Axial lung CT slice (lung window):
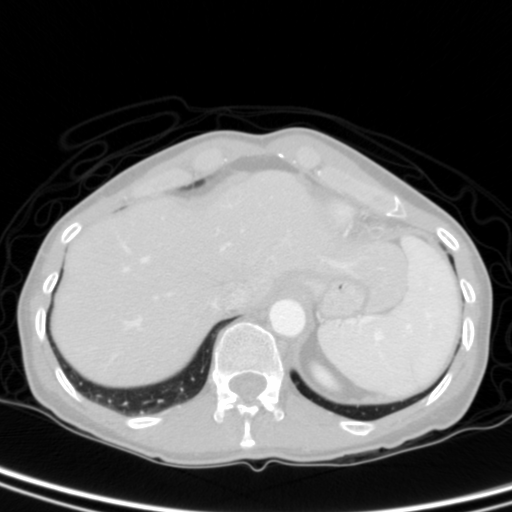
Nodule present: no